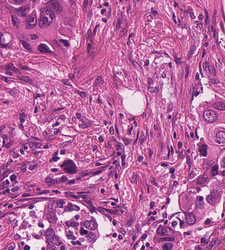
Tumor epithelial tissue: yes
Tumor-associated stroma tissue: yes
Normal tissue: no